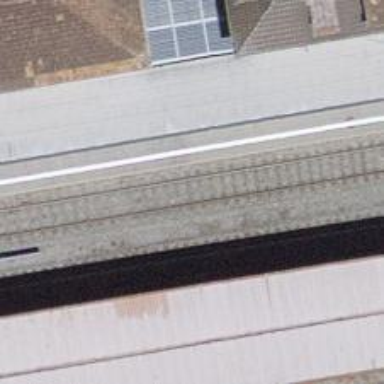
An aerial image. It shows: Stop position for public transport at railway stop.